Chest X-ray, PA view. Patient: 18 years old, sex F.
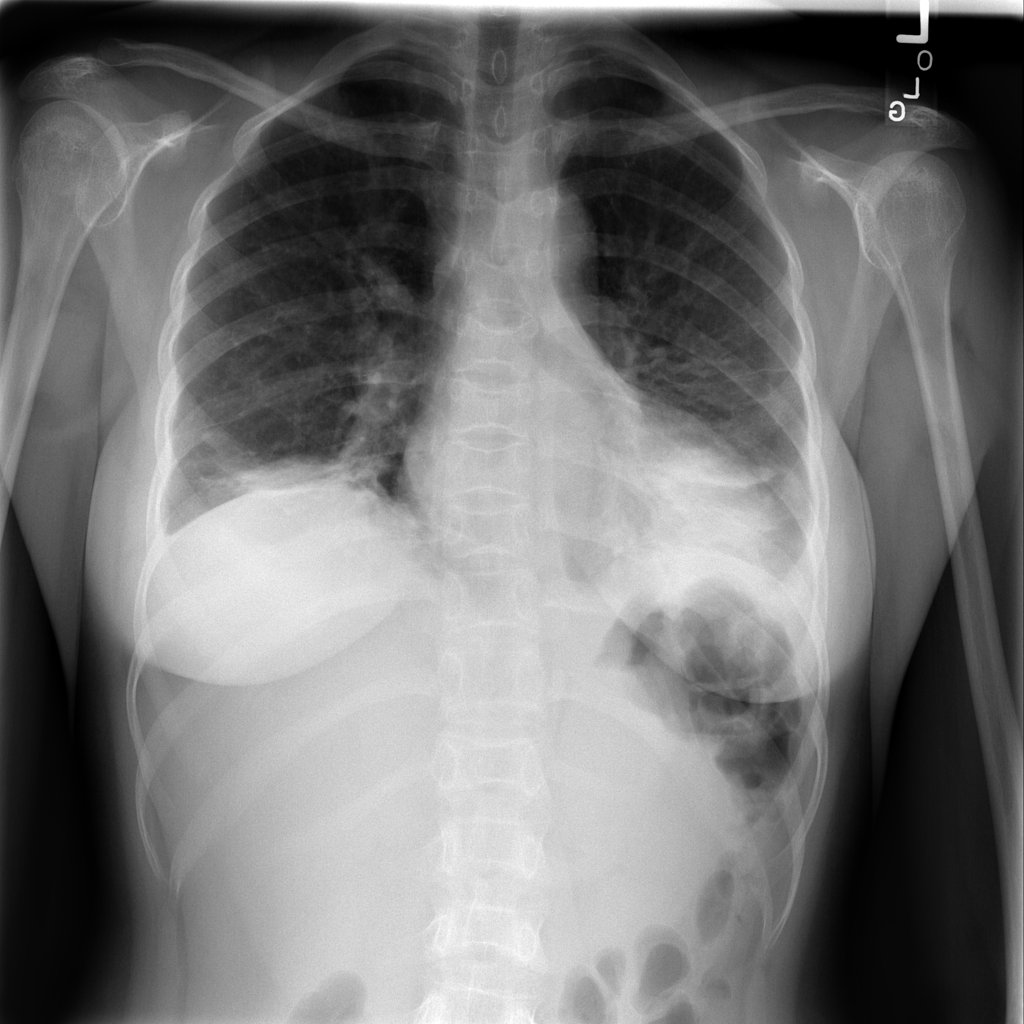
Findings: Atelectasis, Effusion, Infiltration